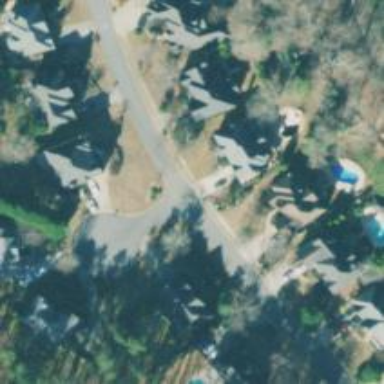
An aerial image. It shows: Asphalt road in residential area.